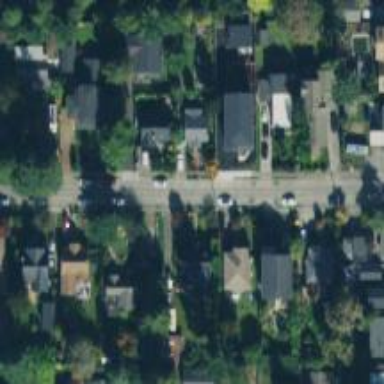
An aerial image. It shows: Residential road with separate sidewalk.